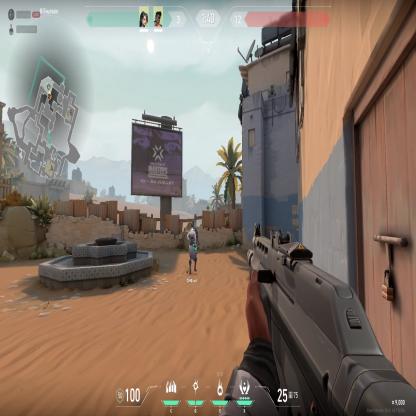
Label: teammate